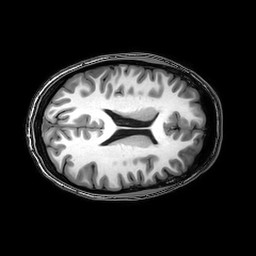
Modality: T1w
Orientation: axial
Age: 20
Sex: female
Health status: healthy
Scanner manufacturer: philips
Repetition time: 0.008193 s
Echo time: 0.00376 s